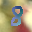
Label: 8